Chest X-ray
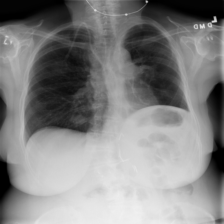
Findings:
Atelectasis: negative
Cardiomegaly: negative
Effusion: negative
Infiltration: negative
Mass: negative
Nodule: negative
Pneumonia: negative
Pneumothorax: negative
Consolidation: negative
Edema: negative
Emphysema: negative
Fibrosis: negative
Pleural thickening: negative
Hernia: negative